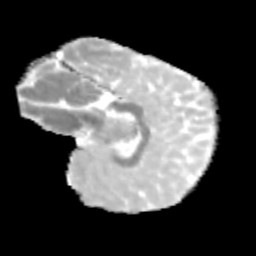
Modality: MD
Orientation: sagittal
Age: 11
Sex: male
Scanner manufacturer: siemens
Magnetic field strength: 3 T
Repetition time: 3.8 s
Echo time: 0.07 s